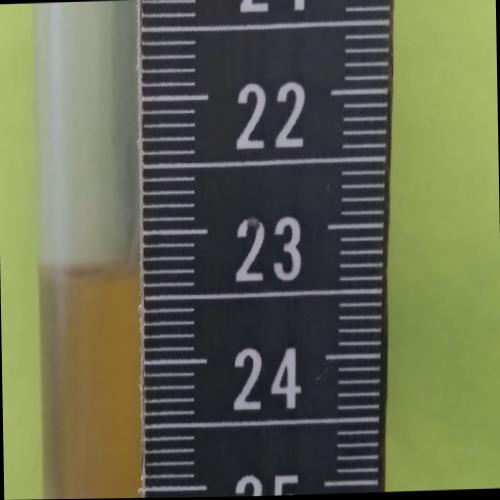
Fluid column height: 23.3 cm